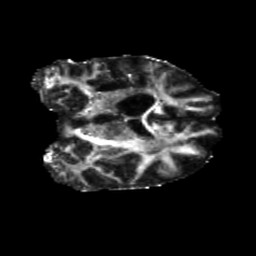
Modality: FA
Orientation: coronal
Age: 42
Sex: male
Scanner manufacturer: siemens
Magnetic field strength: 3 T
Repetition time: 5.25 s
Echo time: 0.08 s